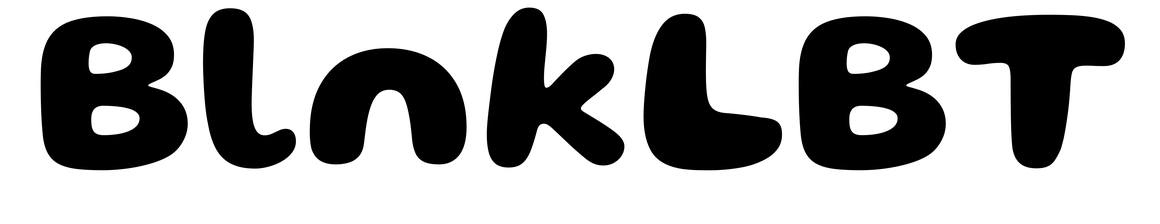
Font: Gluten_Bold